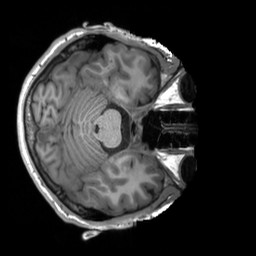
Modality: T1w
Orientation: axial
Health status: healthy
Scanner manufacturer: siemens
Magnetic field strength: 3 T
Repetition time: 2.3 s
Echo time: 0.00207 s